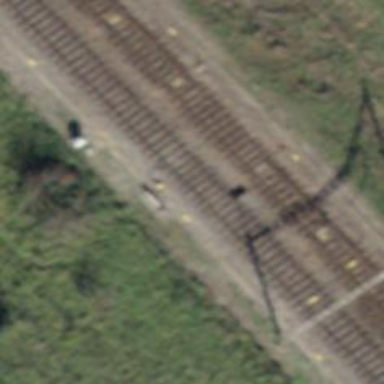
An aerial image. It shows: Railway switch.